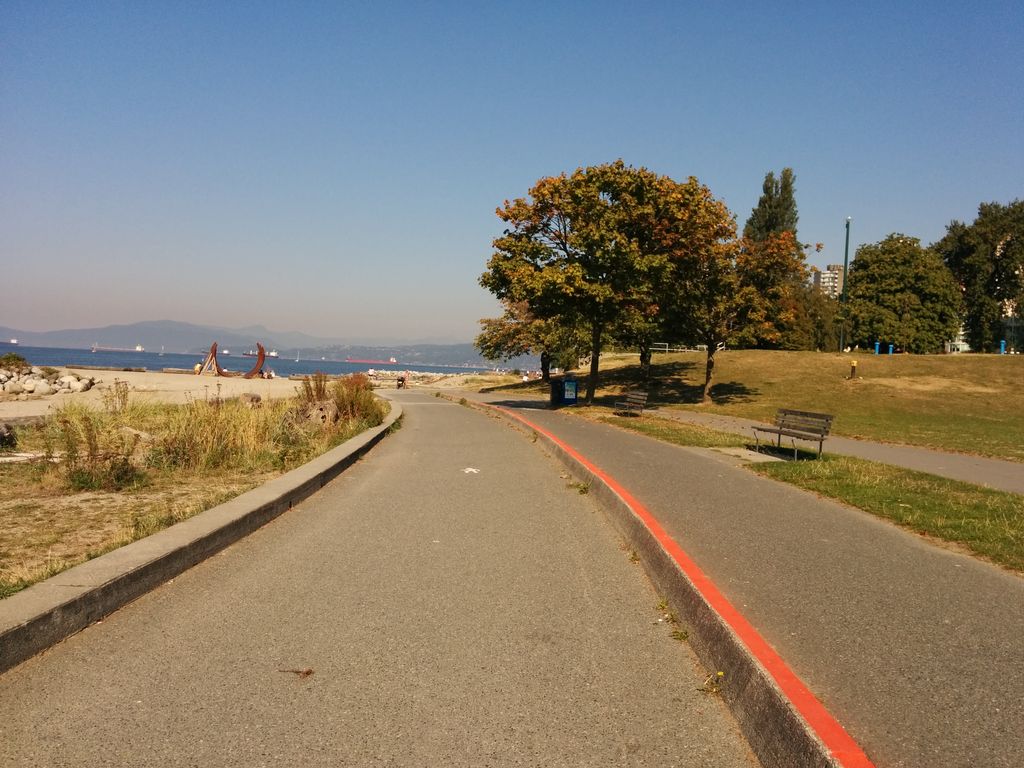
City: vancouver